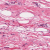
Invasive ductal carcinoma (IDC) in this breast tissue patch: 0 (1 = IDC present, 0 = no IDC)